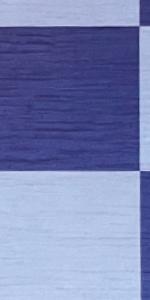
Label: Empty